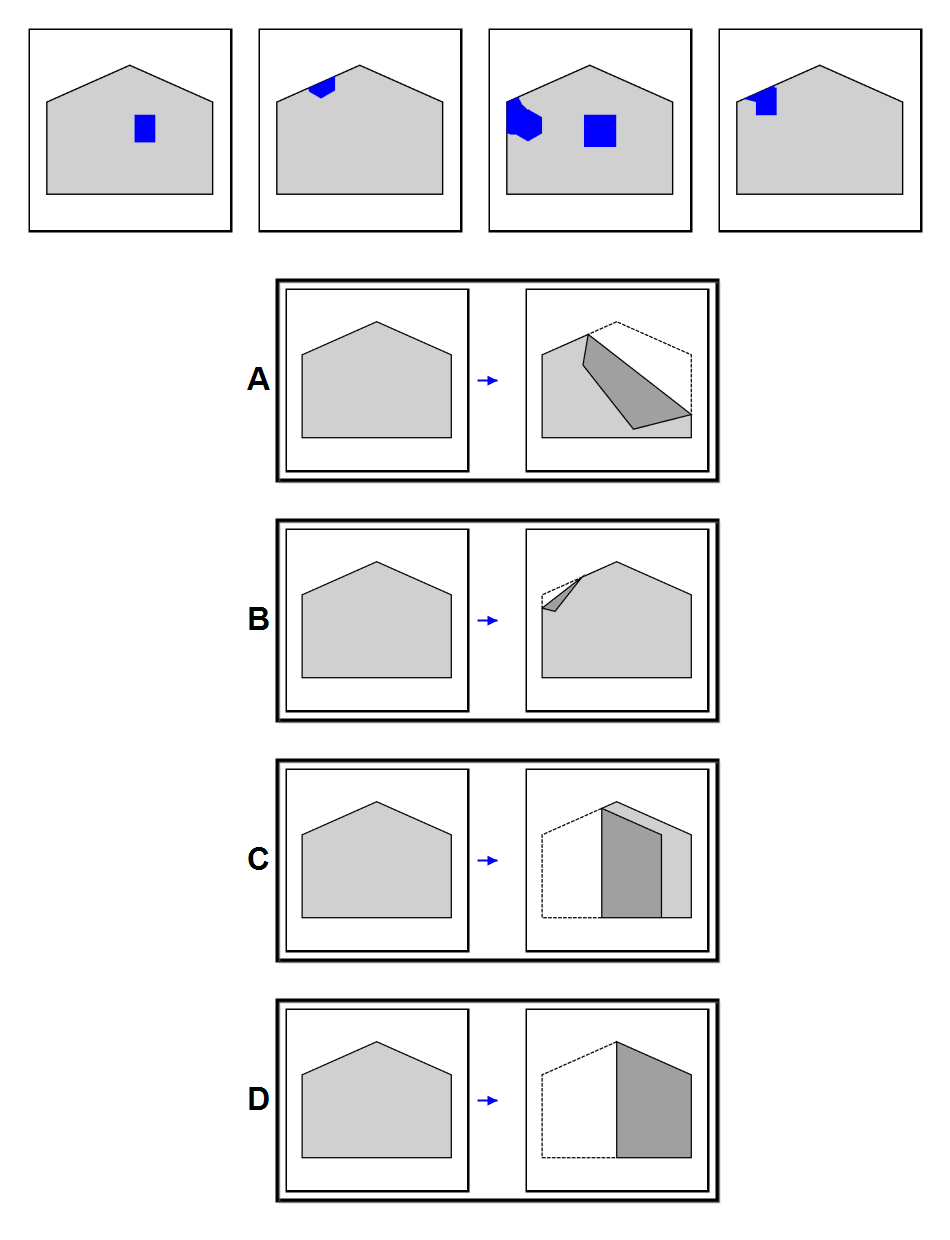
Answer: B